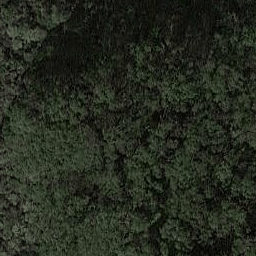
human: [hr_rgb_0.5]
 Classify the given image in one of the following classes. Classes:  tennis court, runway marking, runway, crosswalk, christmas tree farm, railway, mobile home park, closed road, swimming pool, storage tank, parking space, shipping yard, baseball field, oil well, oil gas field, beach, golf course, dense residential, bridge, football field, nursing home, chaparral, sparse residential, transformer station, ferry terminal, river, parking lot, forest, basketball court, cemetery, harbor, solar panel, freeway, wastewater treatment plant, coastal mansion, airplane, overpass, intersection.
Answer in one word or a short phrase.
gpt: forest